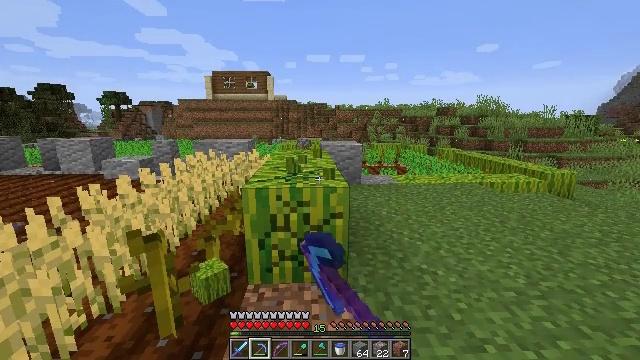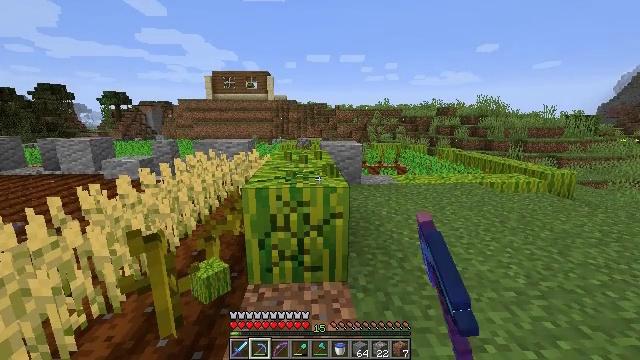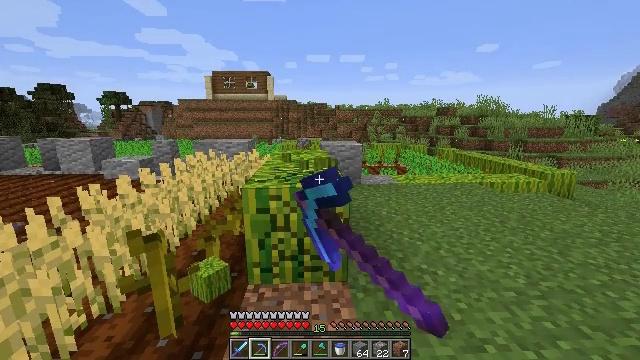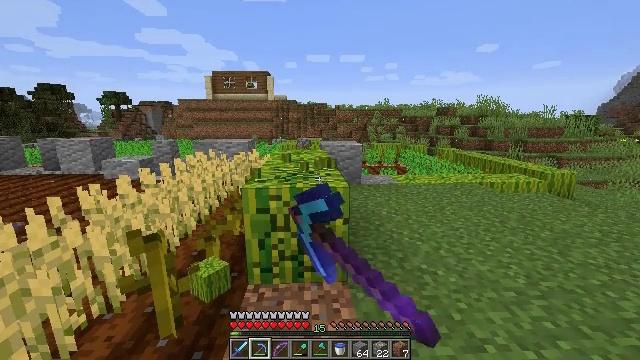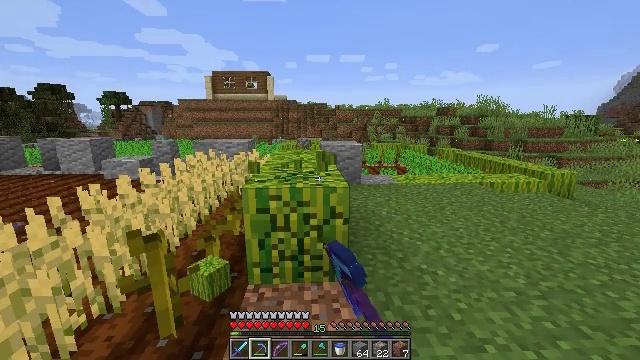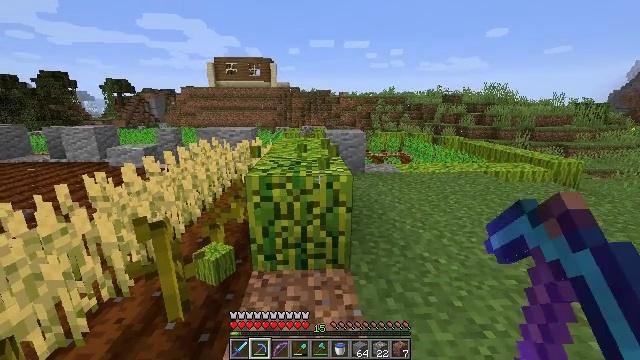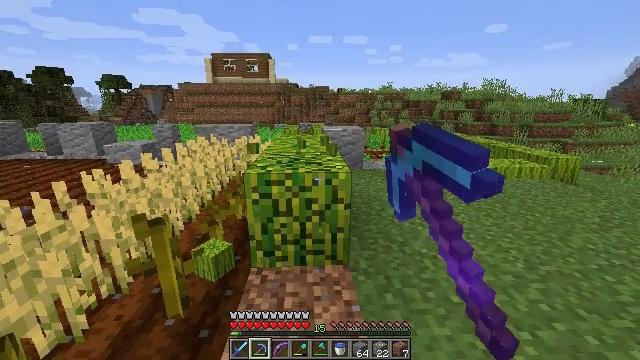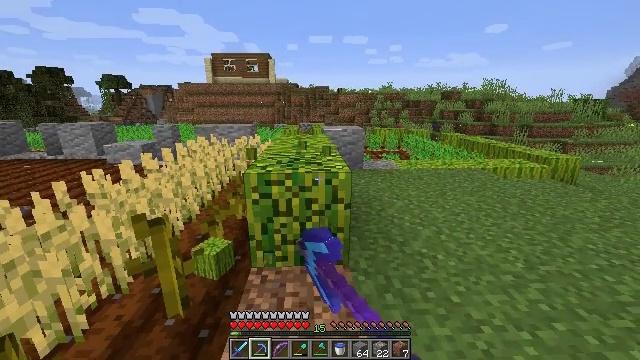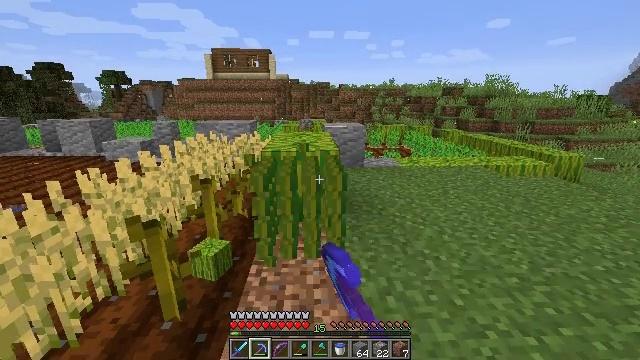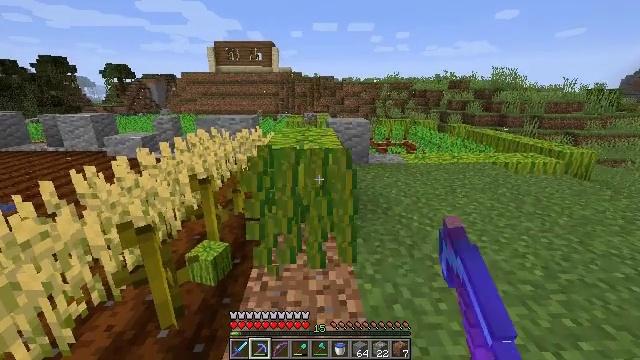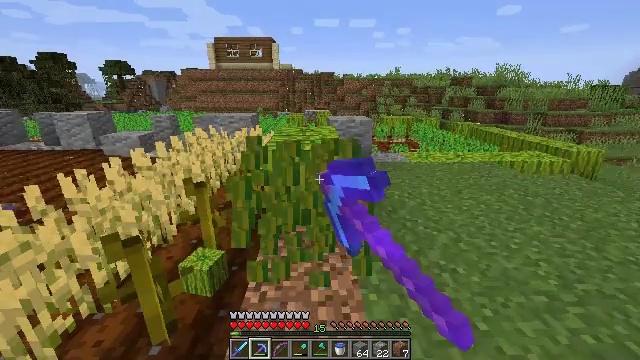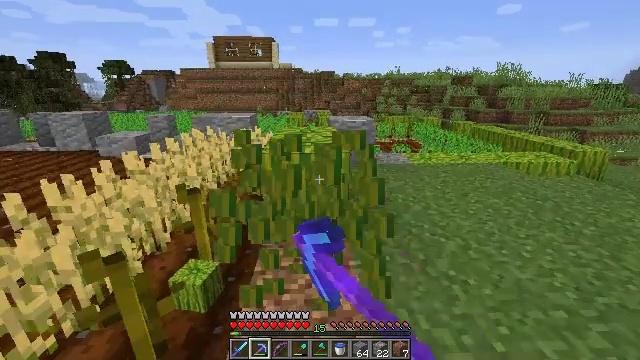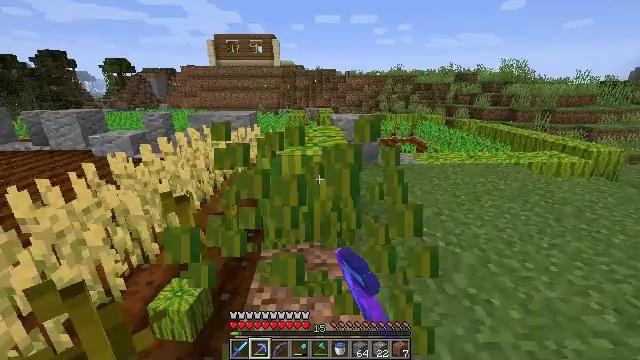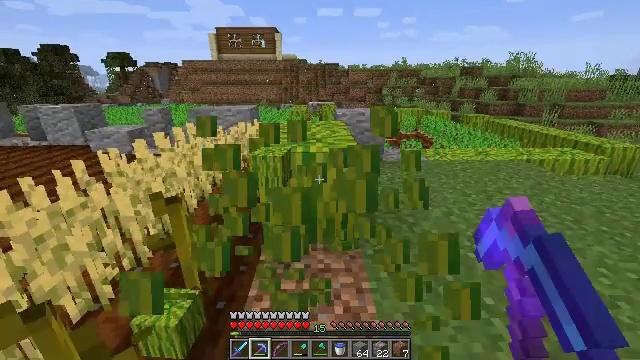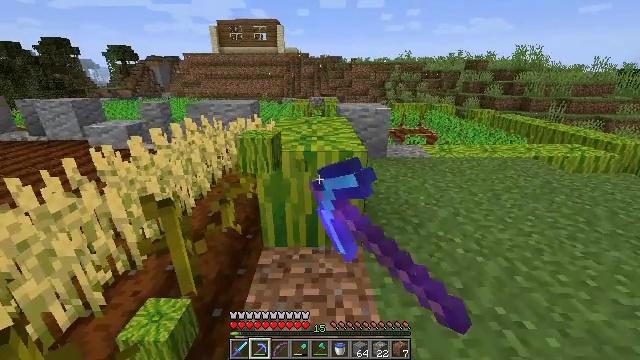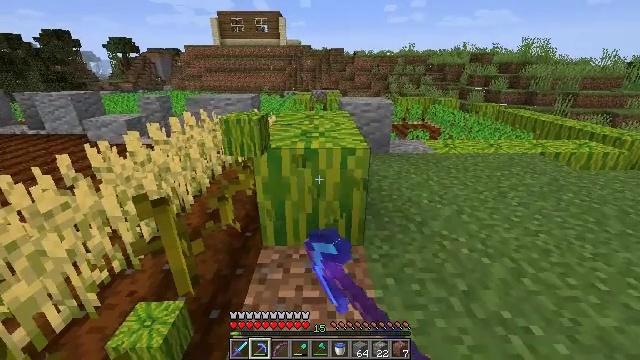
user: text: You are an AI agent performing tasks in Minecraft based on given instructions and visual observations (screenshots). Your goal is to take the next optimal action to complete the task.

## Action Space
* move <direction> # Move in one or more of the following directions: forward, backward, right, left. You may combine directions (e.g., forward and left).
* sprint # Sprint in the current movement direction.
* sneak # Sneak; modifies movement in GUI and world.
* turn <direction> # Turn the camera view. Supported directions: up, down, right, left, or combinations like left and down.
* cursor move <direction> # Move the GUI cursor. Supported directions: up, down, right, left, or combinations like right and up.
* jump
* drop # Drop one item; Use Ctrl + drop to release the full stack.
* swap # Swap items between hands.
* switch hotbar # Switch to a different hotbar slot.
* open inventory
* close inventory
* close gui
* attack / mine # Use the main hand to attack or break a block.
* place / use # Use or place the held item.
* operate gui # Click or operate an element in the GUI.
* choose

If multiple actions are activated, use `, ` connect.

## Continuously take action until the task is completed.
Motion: motion action
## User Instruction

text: Harvest melon from the farm.
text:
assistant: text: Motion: attack / mine
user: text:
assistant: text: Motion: attack / mine
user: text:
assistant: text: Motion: attack / mine
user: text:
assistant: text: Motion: attack / mine
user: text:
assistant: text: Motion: turn down, attack / mine
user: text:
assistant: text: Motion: attack / mine
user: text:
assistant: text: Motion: attack / mine
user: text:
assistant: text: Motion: move forward, attack / mine
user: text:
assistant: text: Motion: move forward, turn down, attack / mine
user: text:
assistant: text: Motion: move forward, attack / mine
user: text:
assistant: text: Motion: move forward, attack / mine
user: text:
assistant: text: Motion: move forward, attack / mine
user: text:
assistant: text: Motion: move forward, turn down, attack / mine
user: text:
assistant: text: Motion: turn down, attack / mine
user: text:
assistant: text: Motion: turn down, attack / mine
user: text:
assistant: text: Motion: attack / mine
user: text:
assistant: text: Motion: attack / mine
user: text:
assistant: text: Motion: attack / mine
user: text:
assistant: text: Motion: attack / mine
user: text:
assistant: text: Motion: attack / mine
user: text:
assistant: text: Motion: attack / mine
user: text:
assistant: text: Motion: move forward, attack / mine
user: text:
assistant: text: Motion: move forward, attack / mine
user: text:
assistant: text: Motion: move forward, attack / mine
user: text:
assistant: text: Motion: move forward, turn down, attack / mine
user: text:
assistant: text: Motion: turn down, attack / mine
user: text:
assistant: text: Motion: turn down, attack / mine
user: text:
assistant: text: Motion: attack / mine
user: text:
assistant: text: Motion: attack / mine
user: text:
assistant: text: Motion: attack / mine